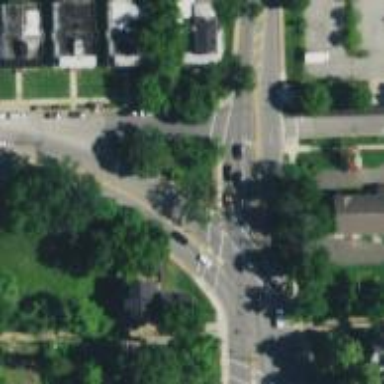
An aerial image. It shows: Marked road crossing.